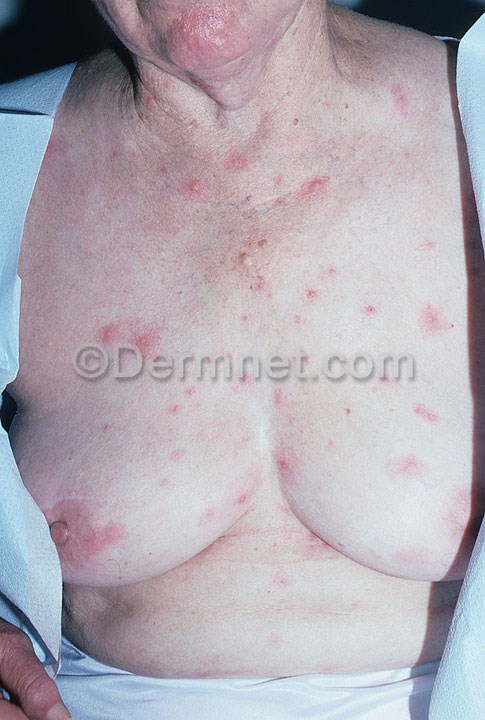
Disease: Warts Molluscum and other Viral Infections